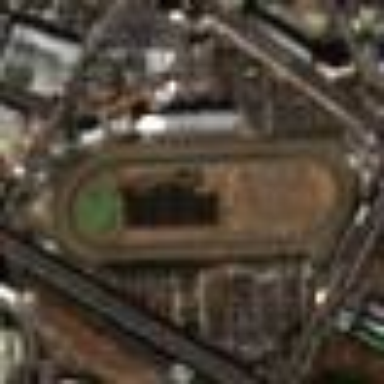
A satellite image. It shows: Sports centre dedicated to horse racing on leisure land.